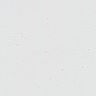
Metastatic tissue present: no